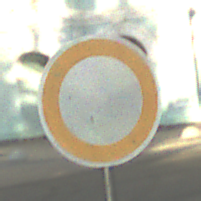
Verkehrszeichen: VerbotFahrzeugeAllerArt
Umgebung: Outdoor, Suburban
Tageszeit: SunriseSunset
Wetter: PartlyCloudy
Licht: Natural
Jahreszeit: NotSpecified
Kontrast: MediumContrast